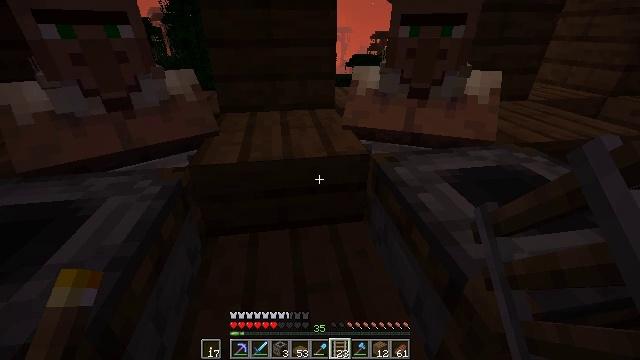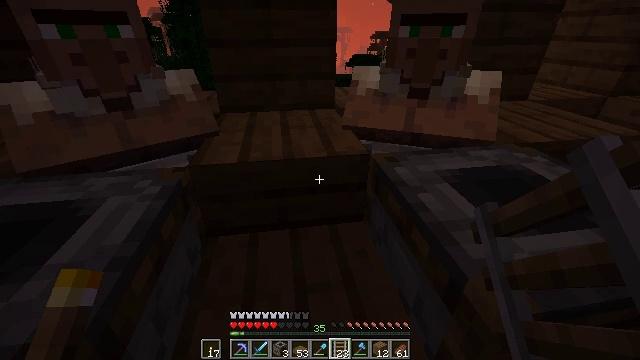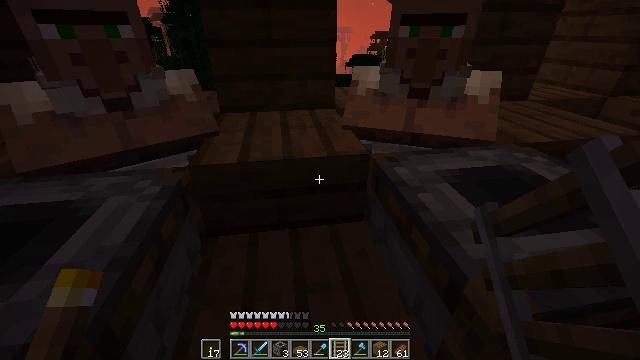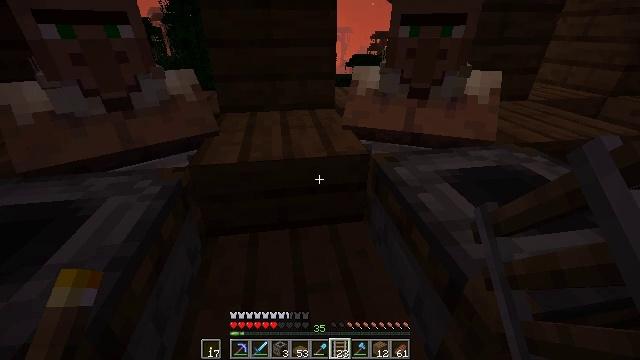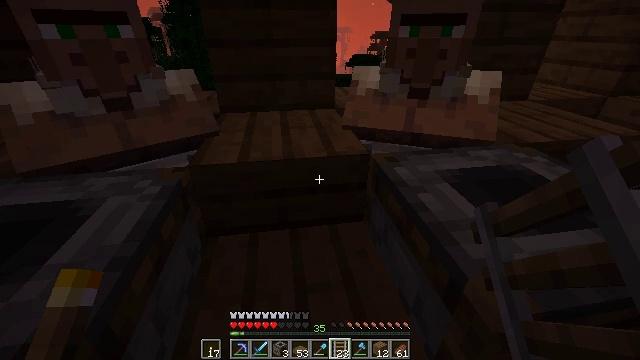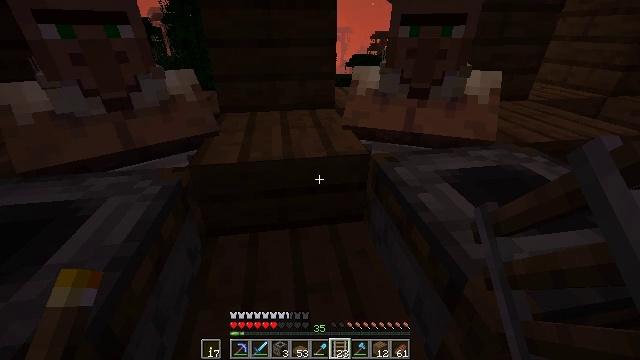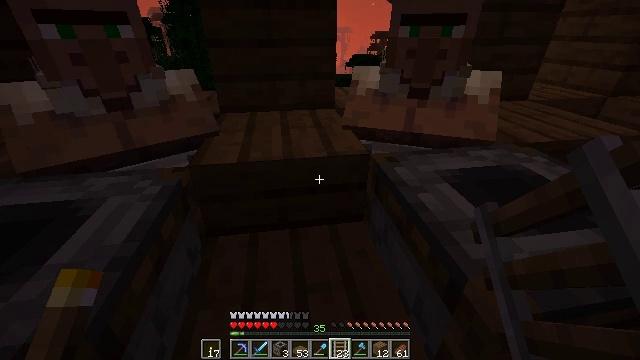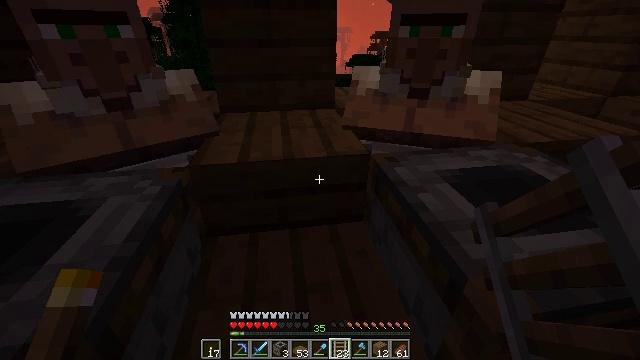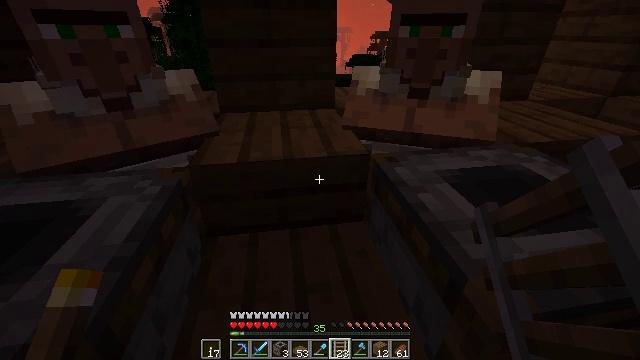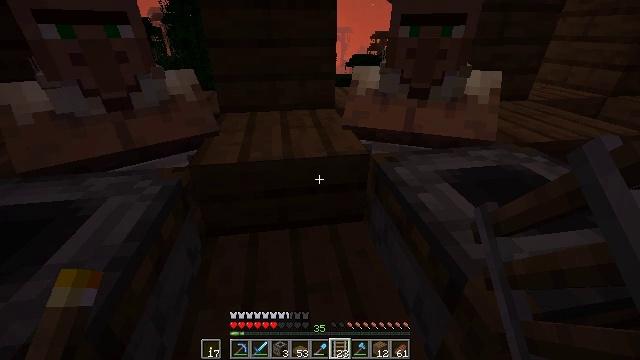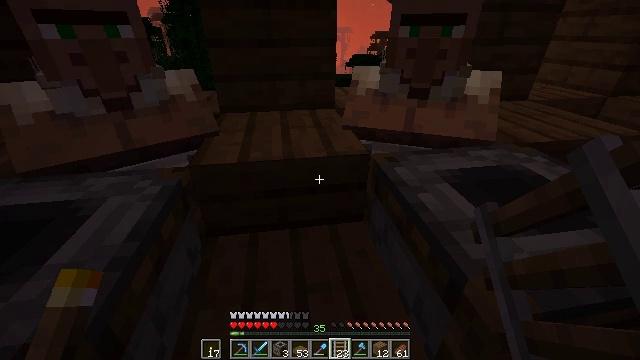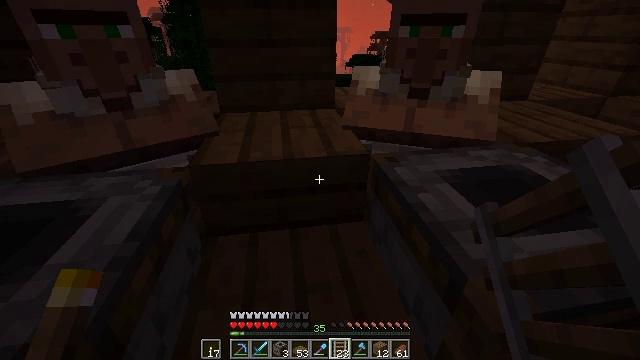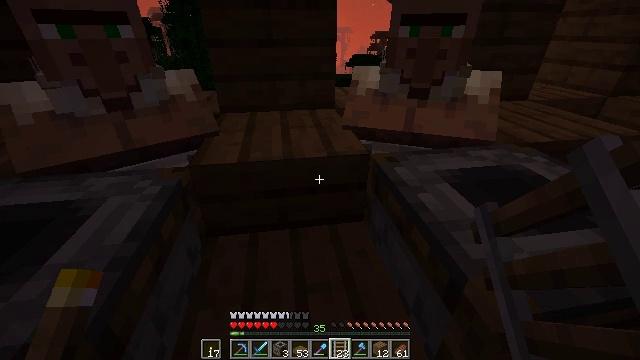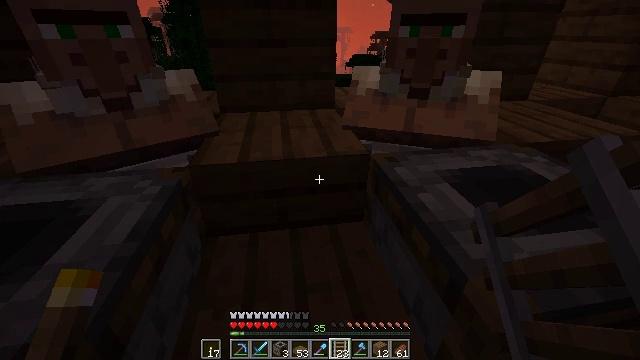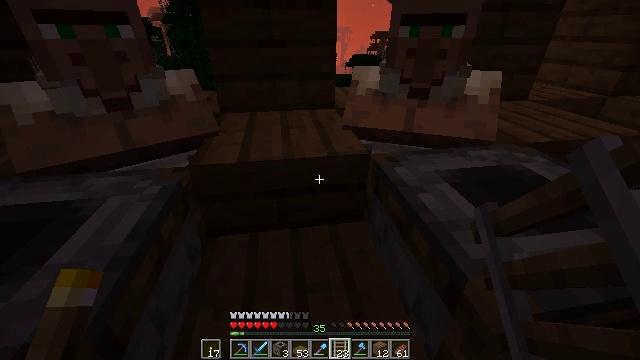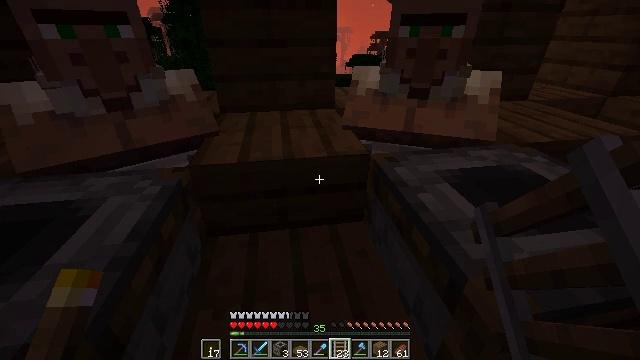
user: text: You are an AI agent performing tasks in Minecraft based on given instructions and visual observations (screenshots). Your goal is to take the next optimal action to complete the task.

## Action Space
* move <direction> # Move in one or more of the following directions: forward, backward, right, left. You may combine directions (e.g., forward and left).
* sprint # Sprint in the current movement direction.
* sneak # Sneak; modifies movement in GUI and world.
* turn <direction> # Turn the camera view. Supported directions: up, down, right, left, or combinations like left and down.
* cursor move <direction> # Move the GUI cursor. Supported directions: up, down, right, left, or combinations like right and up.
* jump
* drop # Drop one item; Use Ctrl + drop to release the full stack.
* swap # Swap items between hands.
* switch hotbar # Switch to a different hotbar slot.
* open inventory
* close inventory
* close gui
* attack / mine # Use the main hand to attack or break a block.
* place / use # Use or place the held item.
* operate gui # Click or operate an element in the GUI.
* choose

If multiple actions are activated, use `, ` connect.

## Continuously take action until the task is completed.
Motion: motion action
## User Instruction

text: Get rabbit stew by using the crafting table.
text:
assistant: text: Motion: no_op
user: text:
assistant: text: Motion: no_op
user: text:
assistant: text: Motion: no_op
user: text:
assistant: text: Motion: no_op
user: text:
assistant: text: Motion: no_op
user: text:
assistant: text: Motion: no_op
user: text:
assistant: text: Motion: no_op
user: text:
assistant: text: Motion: no_op
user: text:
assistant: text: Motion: no_op
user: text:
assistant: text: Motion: no_op
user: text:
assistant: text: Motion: no_op
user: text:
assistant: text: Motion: no_op
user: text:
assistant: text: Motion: no_op
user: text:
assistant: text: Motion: no_op
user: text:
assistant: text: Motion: no_op
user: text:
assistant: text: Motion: no_op
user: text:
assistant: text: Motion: no_op
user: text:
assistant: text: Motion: no_op
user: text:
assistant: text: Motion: no_op
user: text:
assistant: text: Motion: no_op
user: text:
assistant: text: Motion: no_op
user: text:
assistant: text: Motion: no_op
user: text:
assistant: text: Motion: no_op
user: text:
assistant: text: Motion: no_op
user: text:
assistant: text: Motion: no_op
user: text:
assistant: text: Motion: no_op
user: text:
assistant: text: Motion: no_op
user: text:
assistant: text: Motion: no_op
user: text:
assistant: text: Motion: no_op
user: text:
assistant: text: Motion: no_op